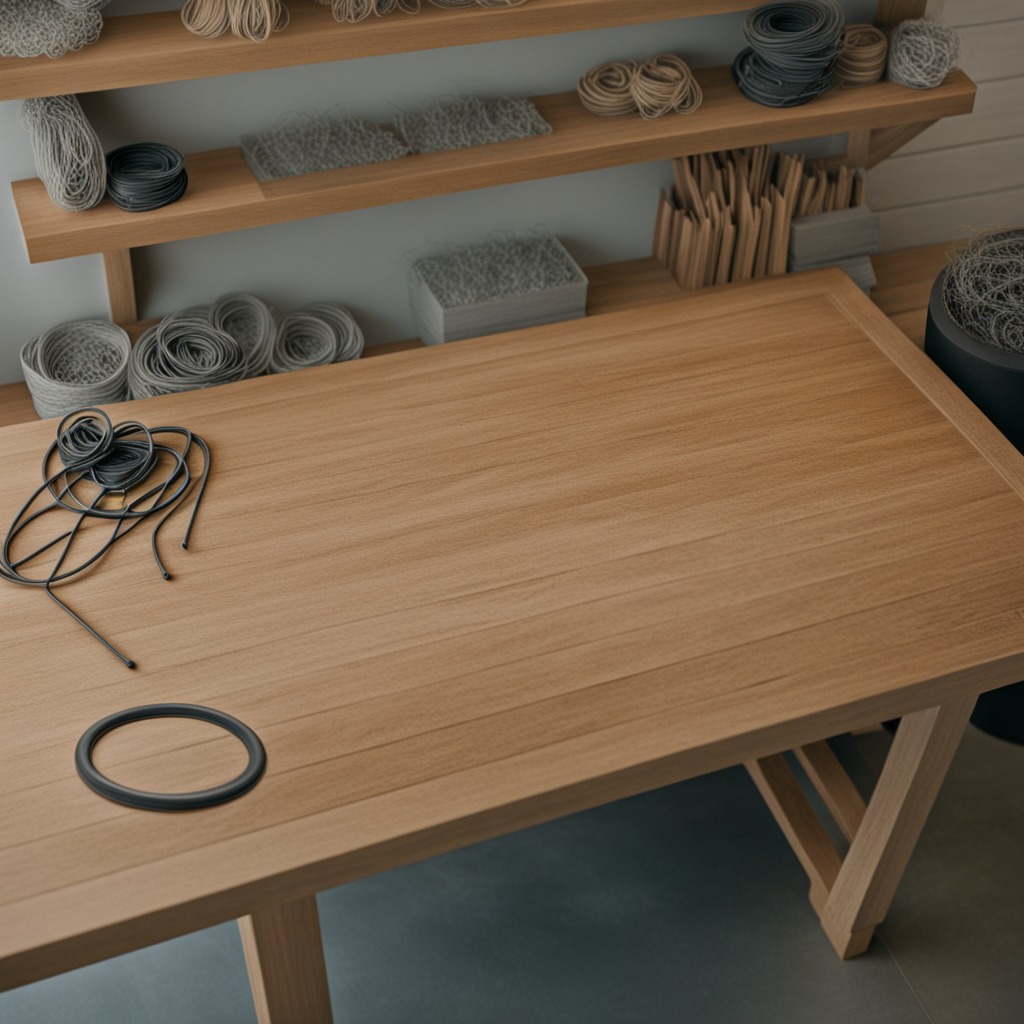
A rubber O-ring is lying on the workbench inside a coastal fishing gear workshop.